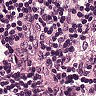
Metastatic tissue present: no